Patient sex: M
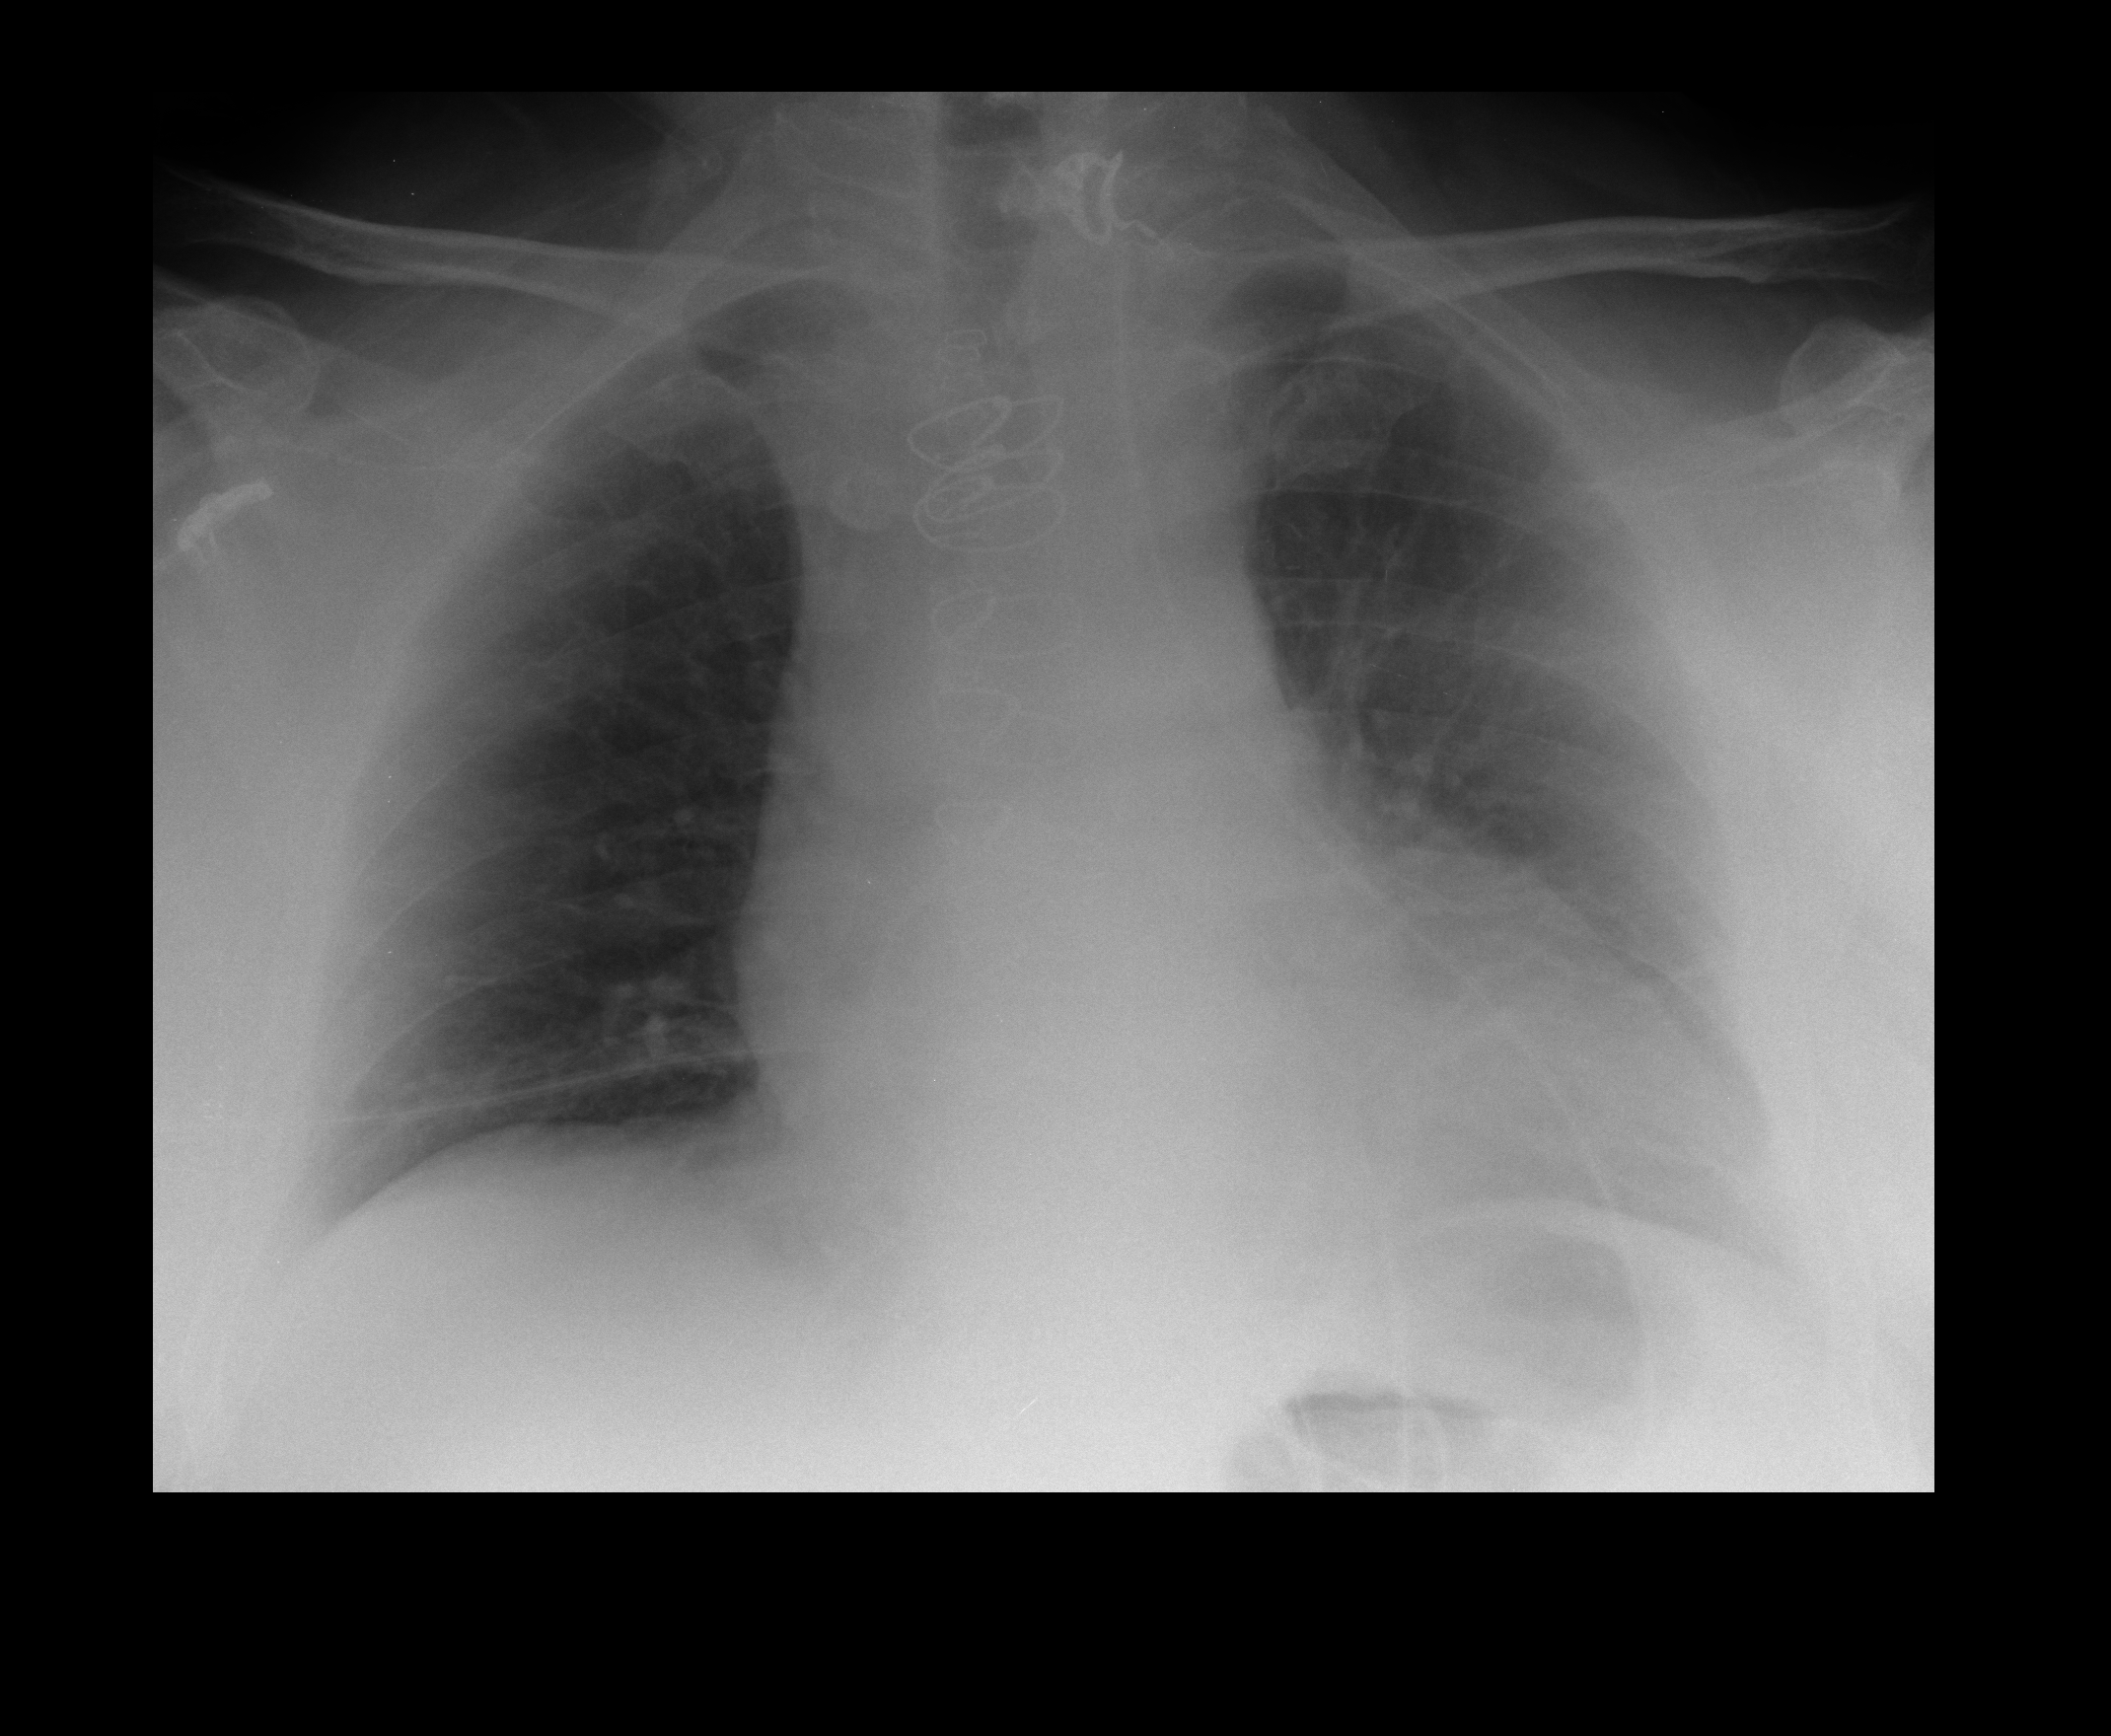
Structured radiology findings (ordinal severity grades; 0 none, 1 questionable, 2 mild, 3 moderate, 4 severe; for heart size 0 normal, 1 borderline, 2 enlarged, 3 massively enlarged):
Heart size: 1
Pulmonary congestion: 0
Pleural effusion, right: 0
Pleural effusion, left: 0
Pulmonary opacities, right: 0
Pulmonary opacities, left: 0
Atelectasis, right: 1
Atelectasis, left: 2